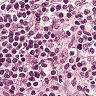
Metastatic tissue present: yes